Question: I use hibernate as the ORM framework,and this is my first time use it for writing operation.
Befor this appliction,I just use hibernate to read data from the db.
In my struts action,I try to update a entity named "Task",this is the form in the update page:
'''
<s:form action="task_update" namespace="/common" cssStyle="width:95%">
<s:textfield value="%{task.id}" cssStyle="display:none" name="task.id"></s:textfield>
<s:textfield name="task.name" value="%{task.name}" label="TaskName"/>
<s:select list="task.managers"
listKey="id" listValue="name" label="Manager" value="%{task.manage}" name="task.department.id">
</s:select>
<s:select list="#session.current_user.departments"
listKey="id" listValue="name" label="Departmentn of this task" value="%{task.department.{id}}" name="task.department.id">
</s:select>
<table>
<caption align="left">Steps</caption>
<tr>
<th>Name</th>
<th>End Time</th>
<th>Operators</th>
<th>Status</th>
<th>Set the order</th>
<th><span id="addStep" style="cursor:pointer" >Add Steps</span></th>
</tr>
<s:iterator value="task.steps">
<tr class="step">
<td>
<s:textfield name="task.steps[0].name" value="%{#this.name}" theme="simple"/>
<s:textfield name="task.steps[0].id" value="%{#this.id}" theme="simple" cssStyle="display:none"/>
<s:textfield name="task.steps[0].position" value="%{#this.position}" theme="simple" cssStyle="display:none" class="position"/>
</td>
<td><s:textfield name="task.steps[0].end" value="%{#this.end}" theme="simple"/></td>
<td>
<s:select list="allOpIndb" listKey="id" listValue="name" value="%{#this.operator.{id}}"
name="task.steps[0].operator.id" multiple="true" theme="simple" id="a">
</s:select>
</td>
<td>
<s:select list="@com.infomanager.entity.TaskStepStatus@values()" theme="simple"
name="task.steps[0].status" listValue="cnValue" value="%{#this.status}" id="b"/>
</td>
<td>
<span class="up">up</span>
<span class="down">down</span>
<span class="del">del</span>
</td>
<td></td>
</tr>
</s:iterator>
<tr>
<td colspan="6">
<s:submit value="Submit"></s:submit>
</td>
</tr>
</table>
</s:form>
'''
The whole codes of this page can be found <URL>:
Then in the struts2 action,I get the task object created by struts2(The "task" object in the following example),and find the being updated object in the db(the "task_db" object in the following example):
'''
public String task_update{
DozerBeanMapper dbm = new DozerBeanMapper();
// the 'task' object is created by struts2
taskid = task.getId();
String name_st = task.getName();
int dep_id_st = task.getDepartment().getId();
List<TaskStep> steps_st = task.getSteps();
TaskDaoImpl tkDao = new TaskDaoImpl();
TaskStepDaoImpl tsDao = new TaskStepDaoImpl();
OperatorDaoImpl opDao = new OperatorDaoImpl();
DepartmentDaoImpl depDao = new DepartmentDaoImpl();
List<TaskStep> step_db = new ArrayList<TaskStep>();
for (TaskStep step_st : steps_st) {
int tsid = step_st.getId();
TaskStep ts_db = tsDao.queryStepById(tsid);
if (ts_db == null) {
ts_db = step_st;
} else
dbm.map(step_st, ts_db);
// sest the operators
List<Operator> ops_to_db = new ArrayList<Operator>();
for (Operator op_st : step_st.getOperator()) {
ops_to_db.add(opDao.queryOperatorById(op_st.getId()));
}
ts_db.setOperator(ops_to_db);
step_db.add(ts_db);
}
//set the id of the task have the same id with task_db,so set its id to a unimpossible value
task.setId(-100);
//set it to null!
task=null;
Task task_db = tkDao.queryTaskById(taskid);
task_db.setName(name_st);
task_db.setDepartment(depDao.queryDepartById(dep_id_st));
task_db.setSteps(step_db);
tkDao.updateTask(task_db);
}
'''
When I submit the form,I got the "org.hibernate.NonUniqueObjectException:":
a different object with the same identifier value was already associated with the session: [com.infomanager.entity.Task#4].
I wonder why? I have set the task's id to -100,and set it to null.
What is the problem?
THe following is the realation ship of the tabls in my db:

And the whole project can be found here:<URL>
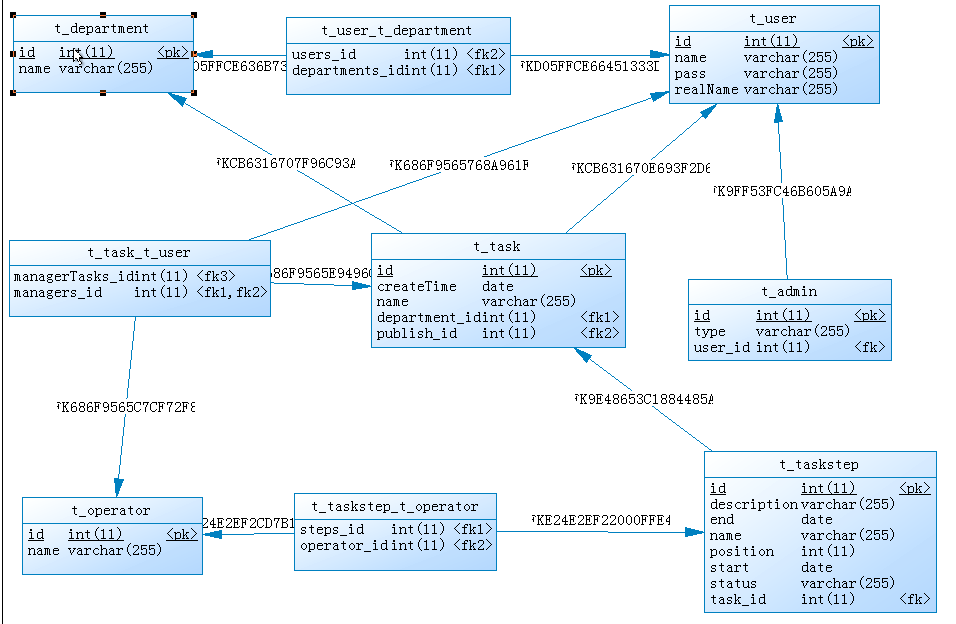
Answer: Basically, what hibernate is saying is that you have two objects which have the same identifier (same primary key) but they are not the same object.
Follow this post may be it will help you.
<URL>
This exception is only there when hibernate find two objects in the session context with the same identifier.